Field crop: tomato
Growth stage: 1
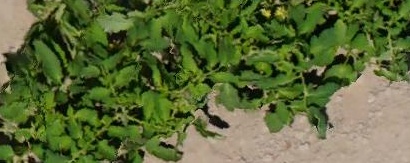
Species: tomato